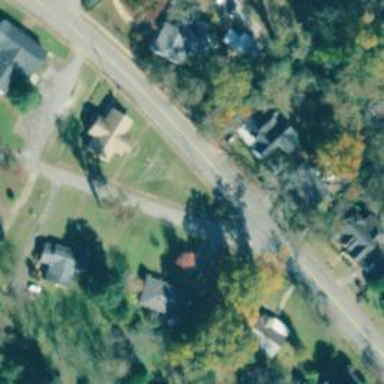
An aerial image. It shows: Stop road.